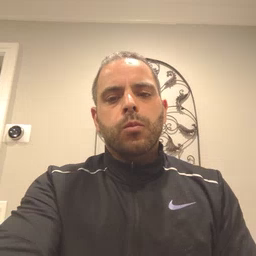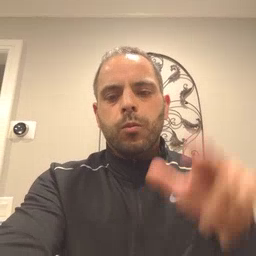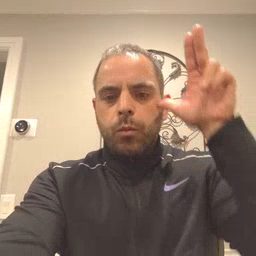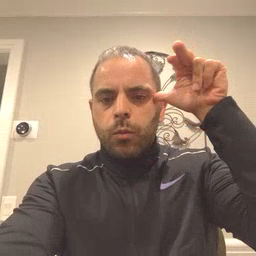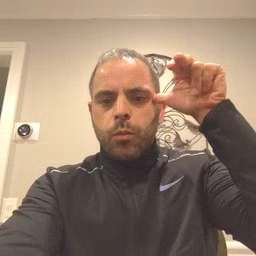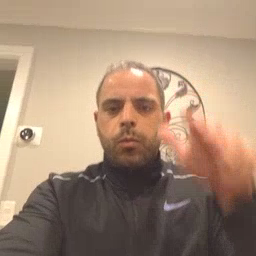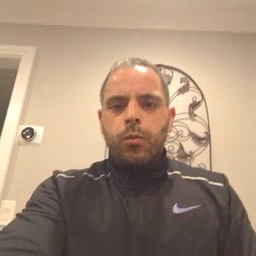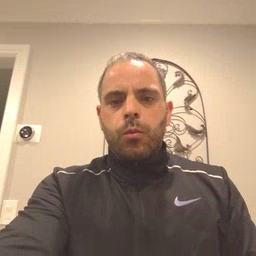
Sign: horse